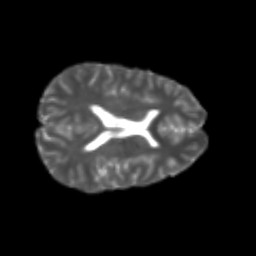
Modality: T2w
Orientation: axial
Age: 20
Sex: female
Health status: healthy
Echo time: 0.074 s